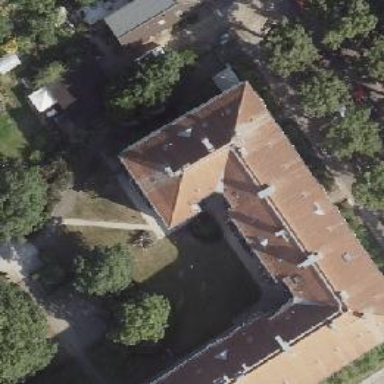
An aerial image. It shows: Building with ridged roof.